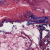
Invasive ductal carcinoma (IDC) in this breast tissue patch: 0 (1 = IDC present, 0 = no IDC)